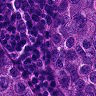
Metastatic tissue present: no